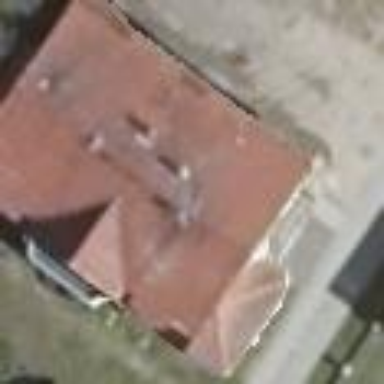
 oriented along the direction. The building is white with red roof."